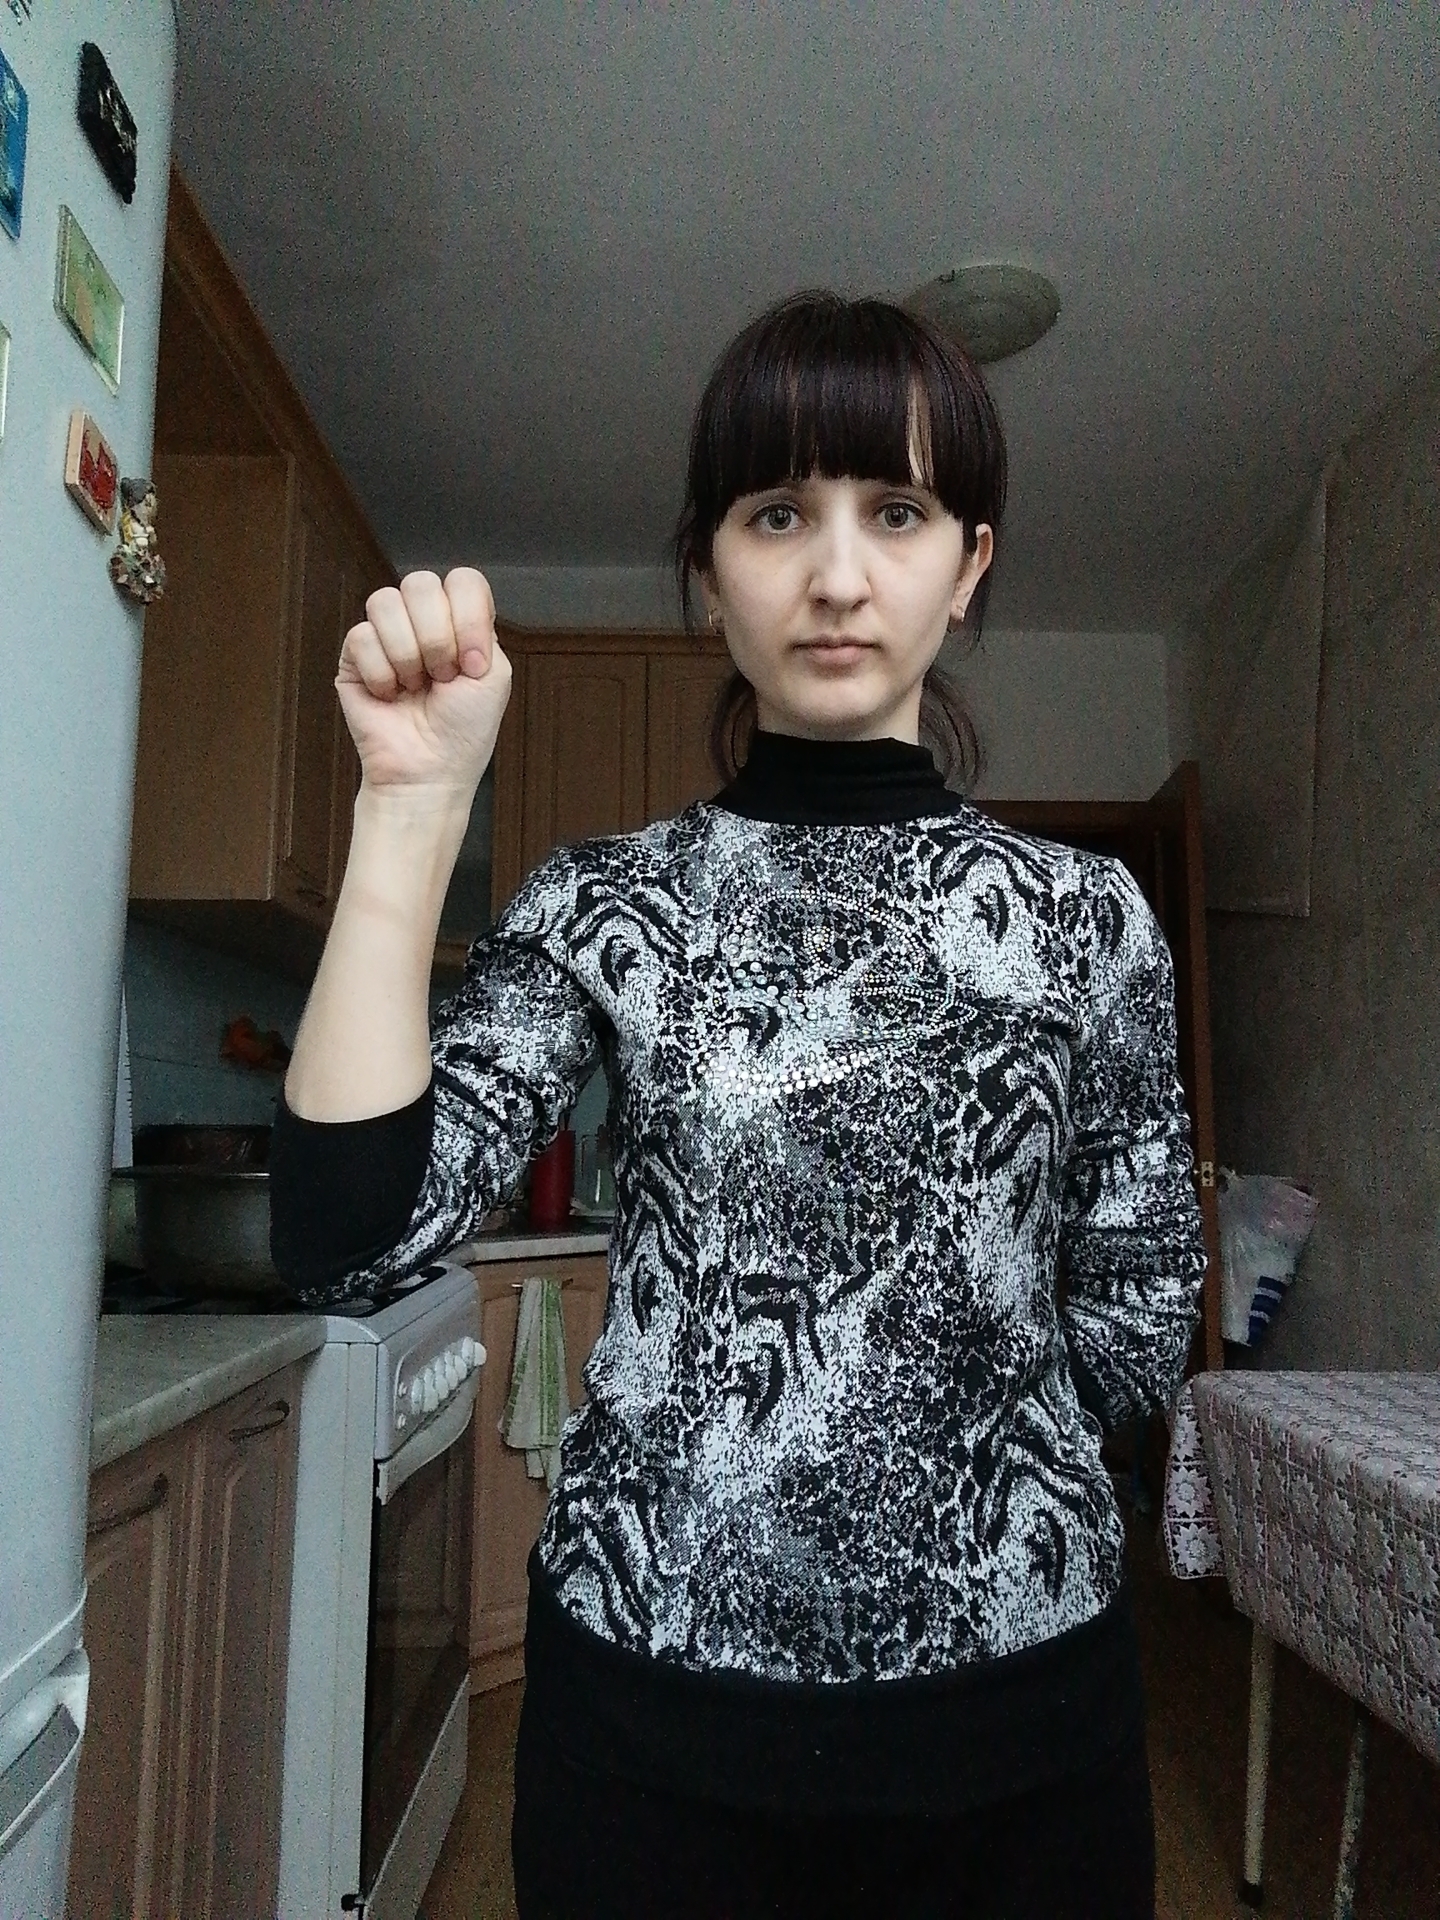
Label: noise